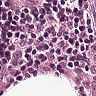
Metastatic tissue present: yes